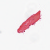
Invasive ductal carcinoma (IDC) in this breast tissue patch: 0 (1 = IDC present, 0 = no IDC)